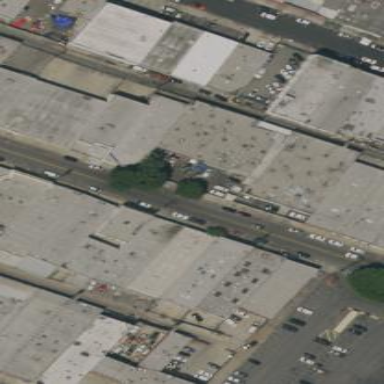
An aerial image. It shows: Warehouse.